Question:
I know position in the Rose pin called A and it is like in the picture... Now what I want to do is this.
When the user of my app is in the red circle with radius of 1km my app must say that he is at the Tour Eiffel.
How can I do that? I understand that I must retrieve the position but after that how can I look for a radius of 1 km from with center in the current position?
Thanks
Thank you I'm using
'''
if ([region containsCoordinate:self.map.userLocation.coordinate]) {
miTrovoIn = street;
}
'''
But if I don't show my position in the map this code doesn't work.
If I check my position and than share my position it works.
How can I force the app to get automatically my position without the interaction of the user?
Thanks
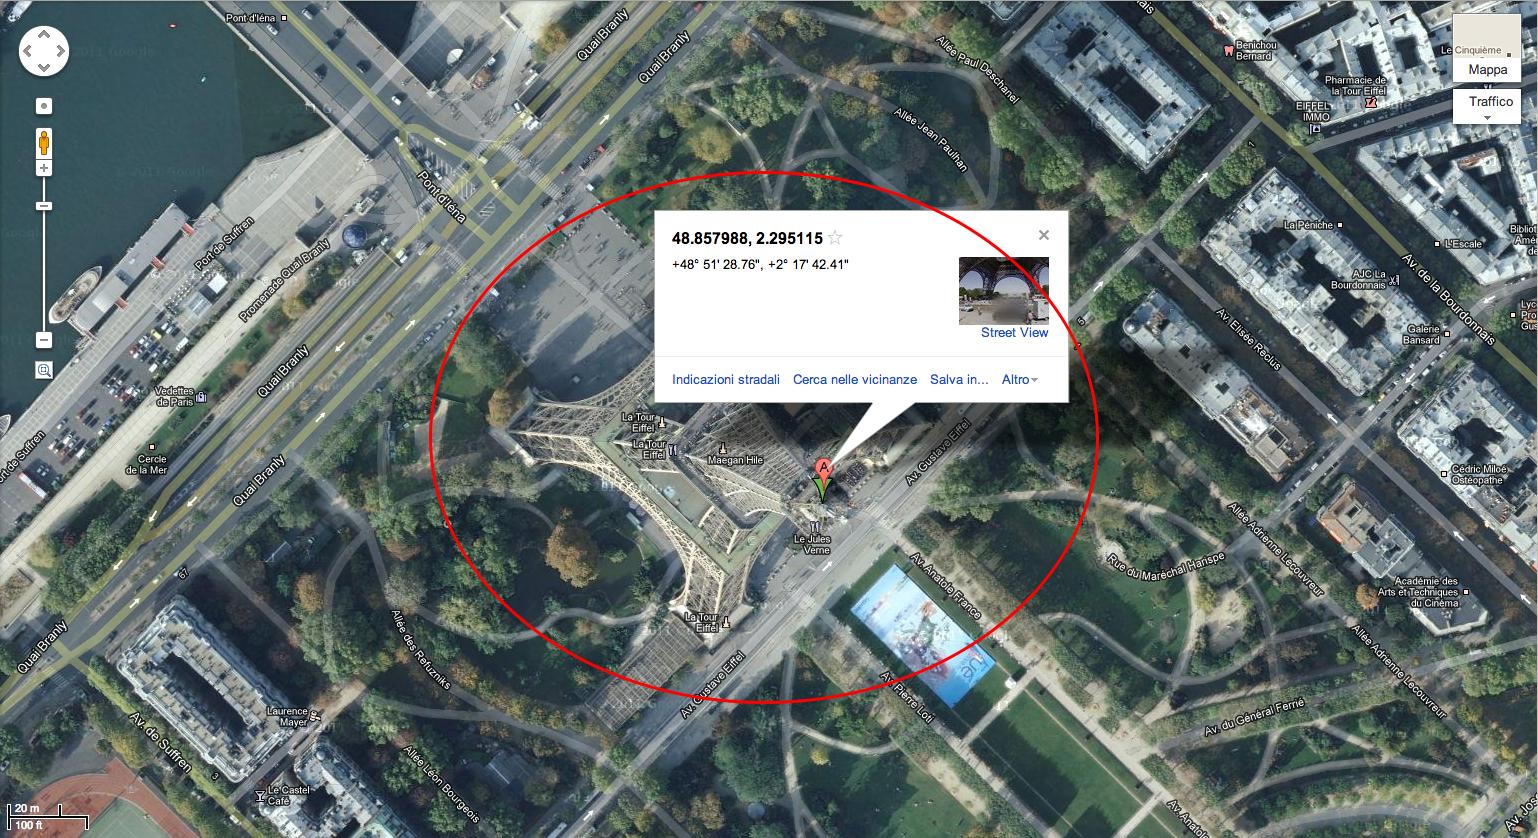
Answer: Create a CLRegion.
From docs:
'The CLRegion class defines a geographical area that can be tracked. When an instance of this class is registered with a CLLocationManager object, the location manager generates an appropriate event whenever the user crosses the boundaries of the defined area.'
Set the properties for center and radius to your desired values. Call startMonitoringForRegion:desiredAccuracy. If you need to test the location of the user rather than use the notification generated when the user crosses the boundary of your defined region, there is a containsCoordinate: instance method for the CLRegion class.
'''
double lat = 48.86;
double lng = 2.29;
CLLocationCoordinate2D centerCoordinate = CLLocationCoordinate2DMake(lat, lng);
CLRegion *region = [[CLRegion alloc] initCircularRegionWithCenter:centerCoordinate radius:1000.0 identifier:@"your identifier"];
'''
<URL>